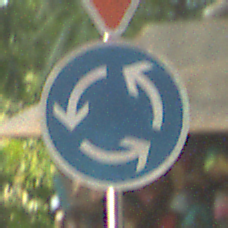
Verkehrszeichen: Kreisverkehr
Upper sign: VorfahrtGewaehren
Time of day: SunriseSunset
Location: Outdoor (Suburban)
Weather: Clear
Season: NotSpecified
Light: Natural